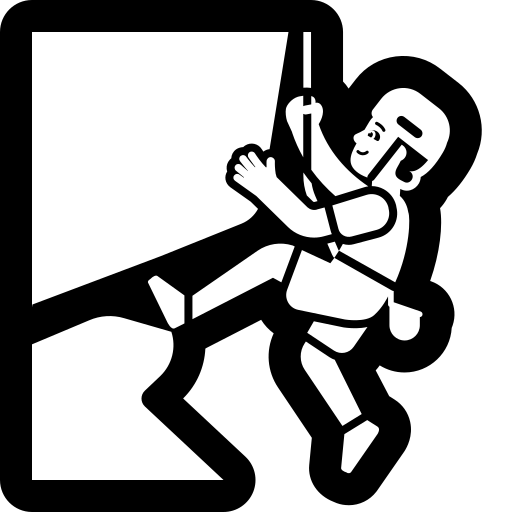
person climbing high contrast default